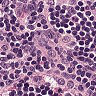
Metastatic tissue present: no